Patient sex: F
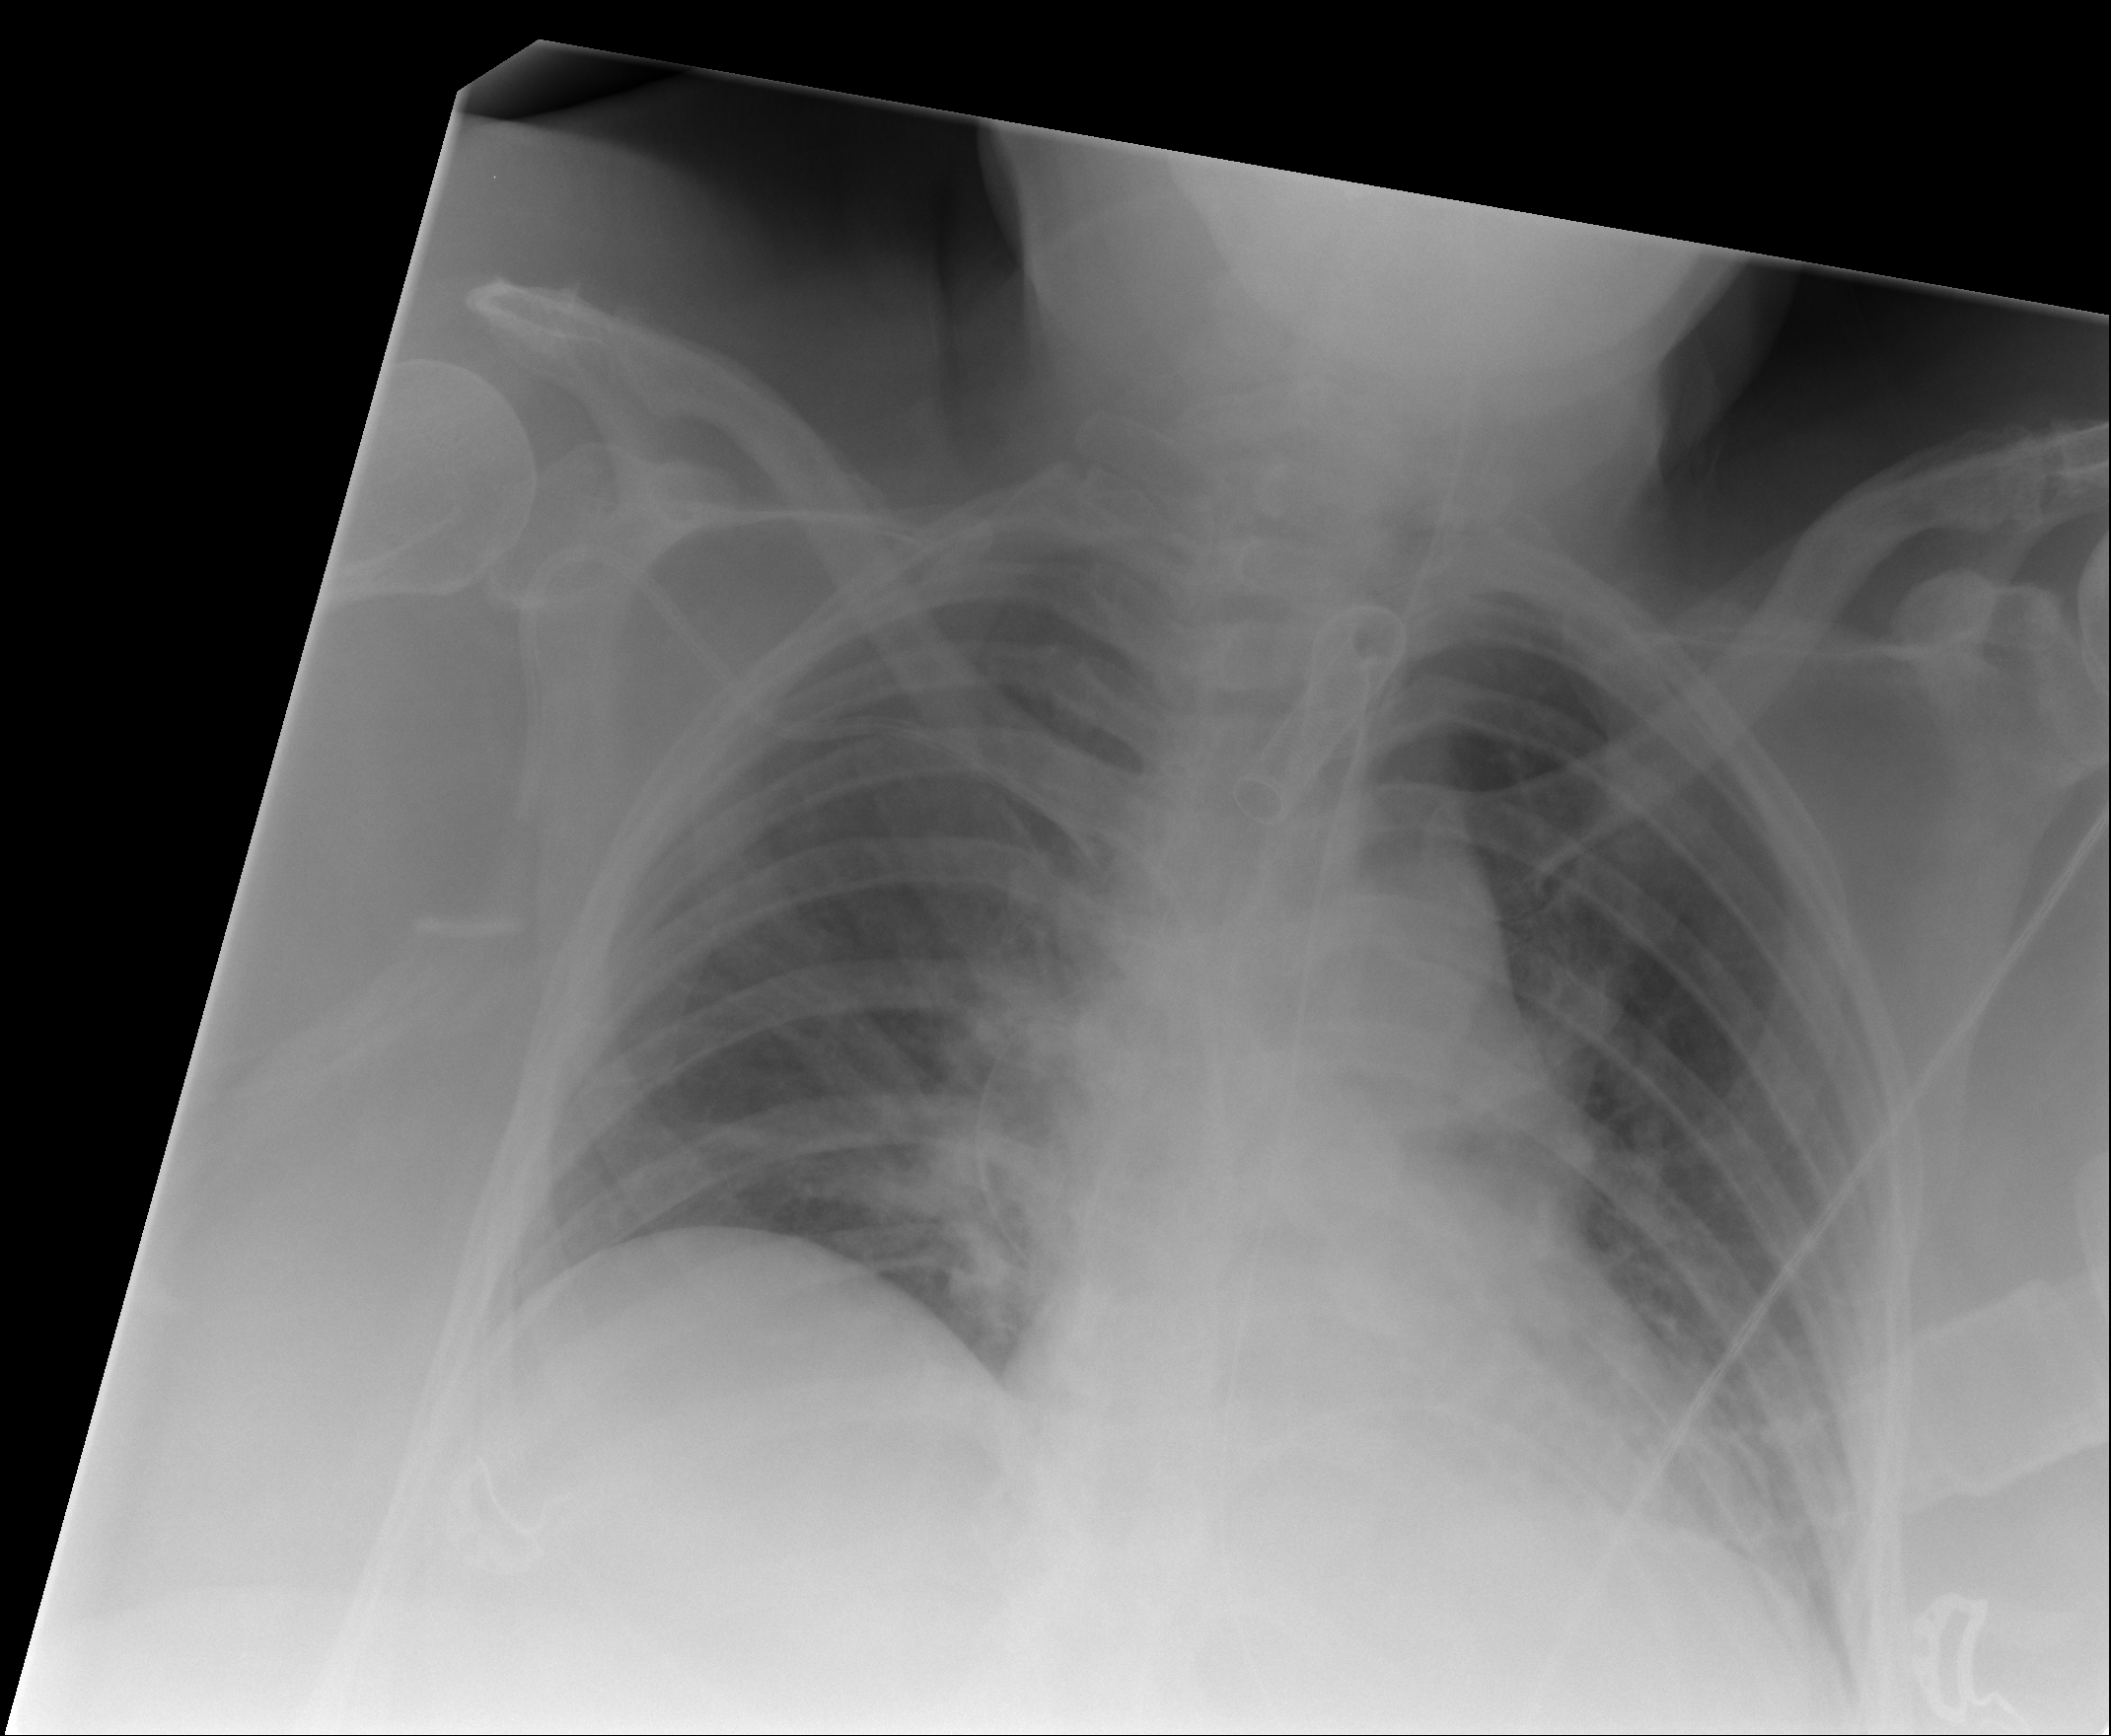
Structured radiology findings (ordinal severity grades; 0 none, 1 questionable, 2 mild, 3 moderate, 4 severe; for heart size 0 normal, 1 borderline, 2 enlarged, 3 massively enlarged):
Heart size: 2
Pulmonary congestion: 2
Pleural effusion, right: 2
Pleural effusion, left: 1
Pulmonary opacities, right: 0
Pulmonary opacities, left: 0
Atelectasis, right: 2
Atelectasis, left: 2